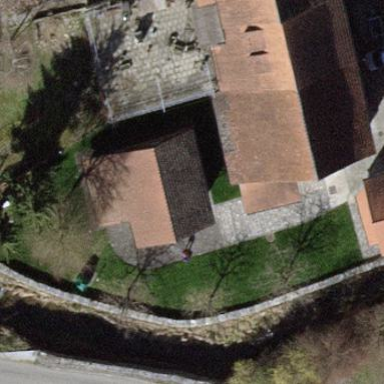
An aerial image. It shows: Hut.